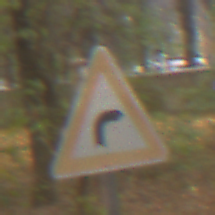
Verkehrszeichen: KurveRechts
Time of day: Midday
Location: Outdoor (Nature)
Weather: Overcast
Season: NotSpecified
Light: Natural